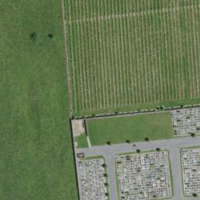
EUNIS habitat code: 55
Species observed at this site:
Cornus sanguinea